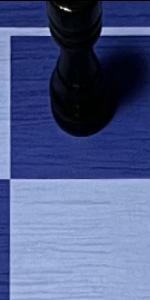
Label: Empty